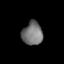
Tissue: lung
Cell type: Fibroblasts
Senescence score: 0.5753
Nuclear area (px): 464
Mean DAPI intensity: 116.67